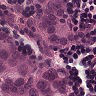
Metastatic tissue present: yes